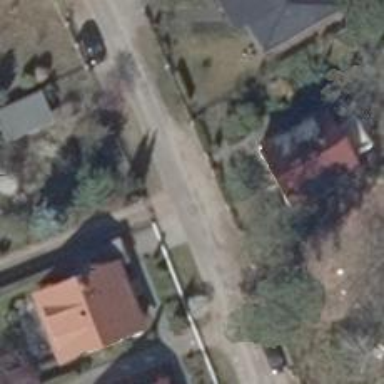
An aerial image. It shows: Residential road with asphalt surface and no sidewalk.